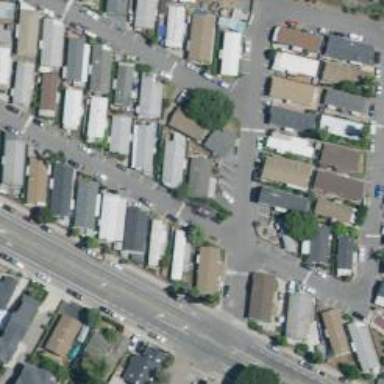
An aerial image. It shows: Residential area known as trailer park.